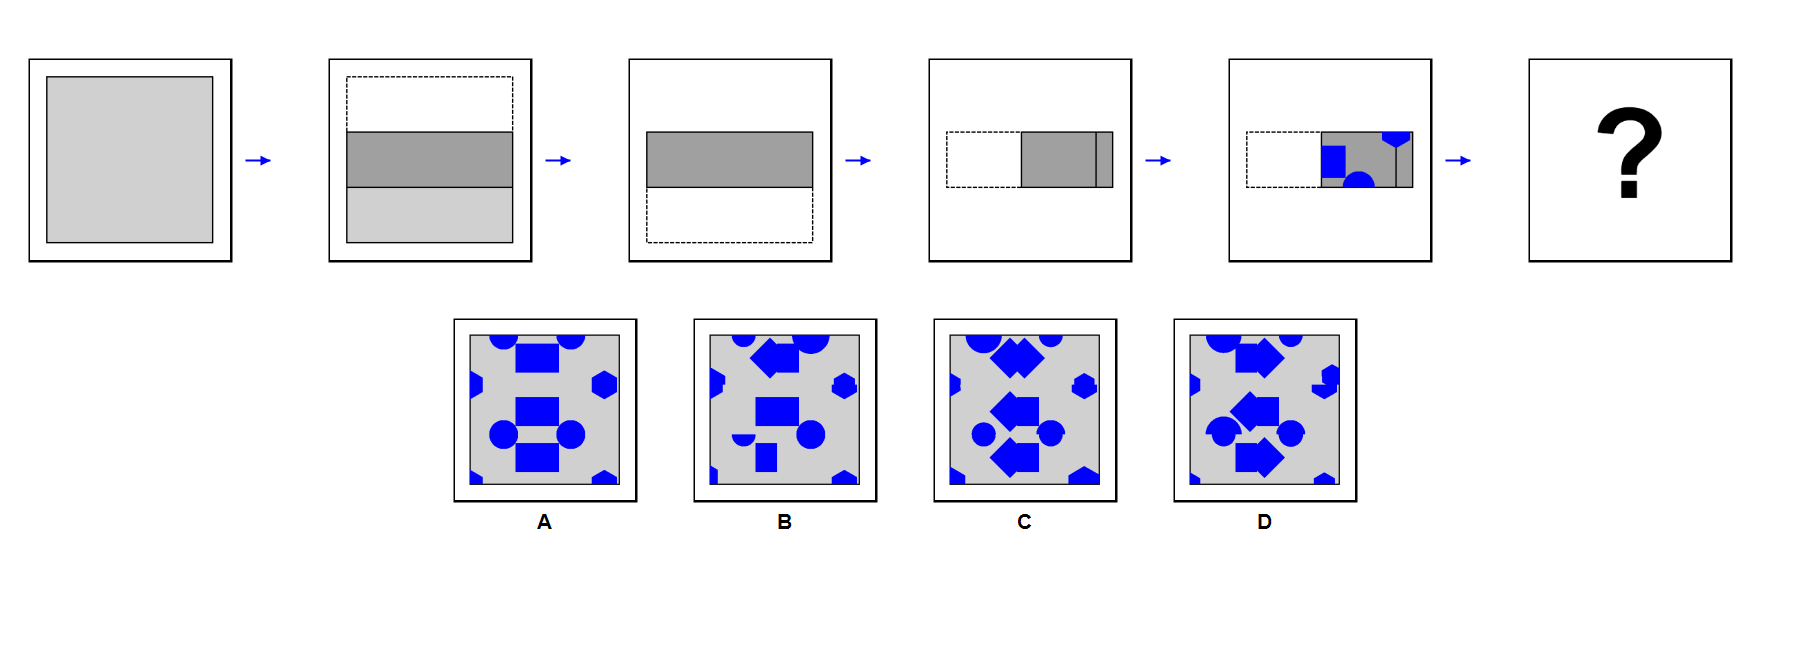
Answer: A